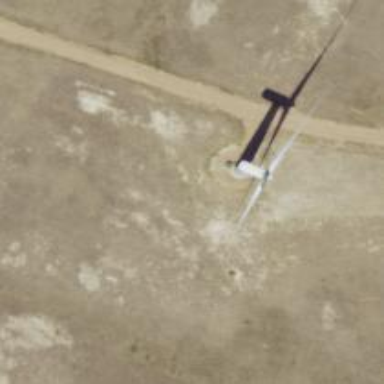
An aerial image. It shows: Wind generator powered by wind. The generator type is horizontal axis and it uses wind turbines.